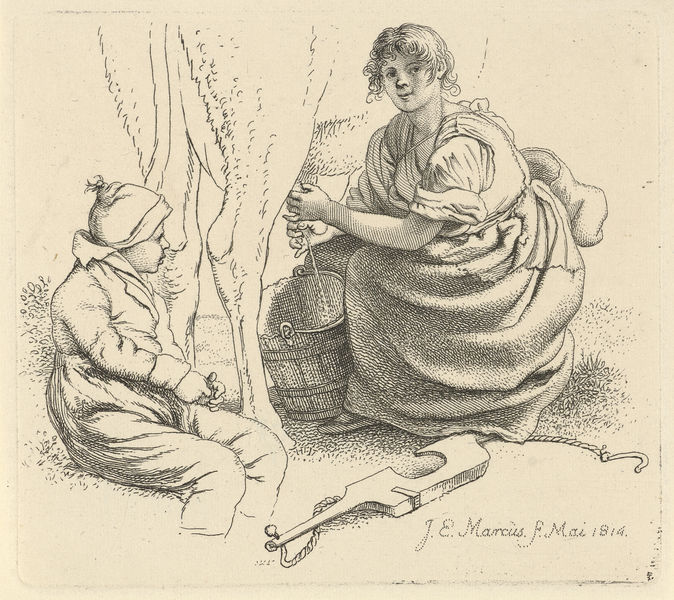
Titel: Melkende vrouw
Künstler: Jacob Ernst Marcus
Standort: Amsterdam
Institution: Rijksmuseum
Schlagwörter: mädchen, frau, kleid, zeichnung, wiese, mütze, faru, land, kind, landleben, beine, grafik, graphik, kuh, dick, junge, knabe, milch, radierung, strahl, gewehr, trog, euter, melken, melkerin, eimer, joch, mai, graphk, marcus, korpulent, bäerin, 19. jahrhundert, h, 1814, spielgewehr, holzgewehr, kuh euter, müßtze, kloeid, kuhbeine